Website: macys
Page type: customer-info-address
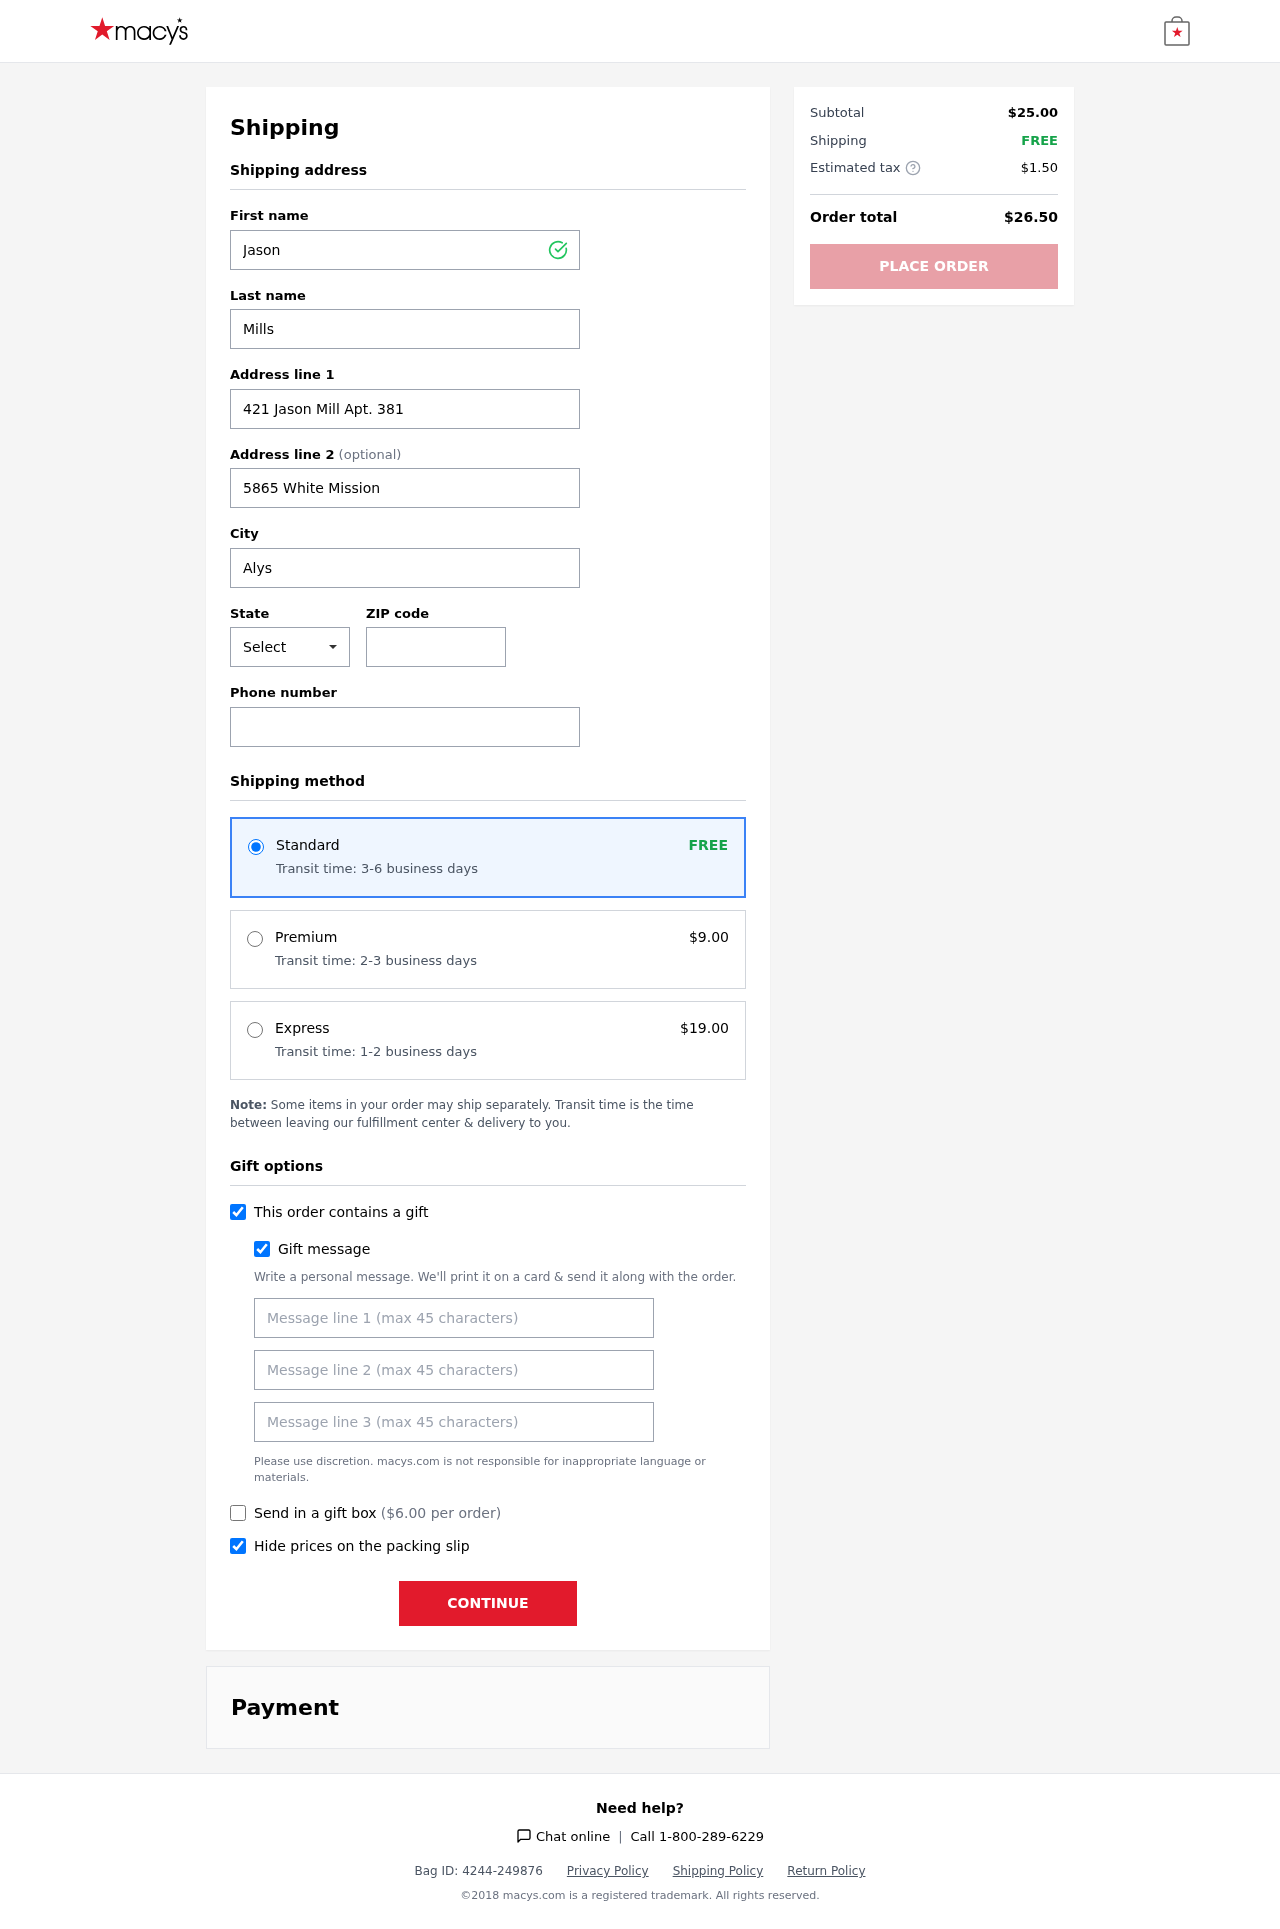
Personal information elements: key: PII_CITY
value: Alyssaside
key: PII_FIRSTNAME
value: Jason
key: PII_GIFT_MESSAGE
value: Hey Sherry, I know how much you love staying refreshed and fabulous, so I thought these lavender-scented wipes would be perfect for you! Just a little something to brighten your days. Enjoy!  Jason
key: PII_LASTNAME
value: Mills
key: PII_PHONE
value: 6416624014
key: PII_POSTCODE
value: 52348
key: PII_STATE_ABBR
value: AR
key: PII_STREET
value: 421 Jason Mill Apt. 381
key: PII_STREET2
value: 5865 White Mission
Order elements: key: ORDER_SHIPPING_STANDARD
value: FREE
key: ORDER_SHIPPING_STANDARD_TIME
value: Transit time: 3-6 business days
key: ORDER_SHIPPING_PREMIUM
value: $9.00
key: ORDER_SHIPPING_PREMIUM_TIME
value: Transit time: 2-3 business days
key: ORDER_SHIPPING_EXPRESS
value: $19.00
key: ORDER_SHIPPING_EXPRESS_TIME
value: Transit time: 1-2 business days
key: ORDER_GIFT_BOX_FEE
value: $6.00
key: ORDER_SUBTOTAL
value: $25.00
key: ORDER_SHIPPING_COST
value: FREE
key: ORDER_TAX
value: $1.50
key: ORDER_TOTAL
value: $26.50